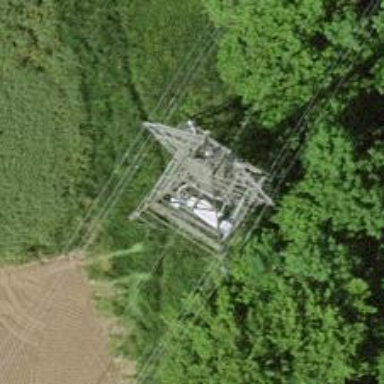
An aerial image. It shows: Power line is depicted.